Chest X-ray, PA view. Patient: 48 years old, sex M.
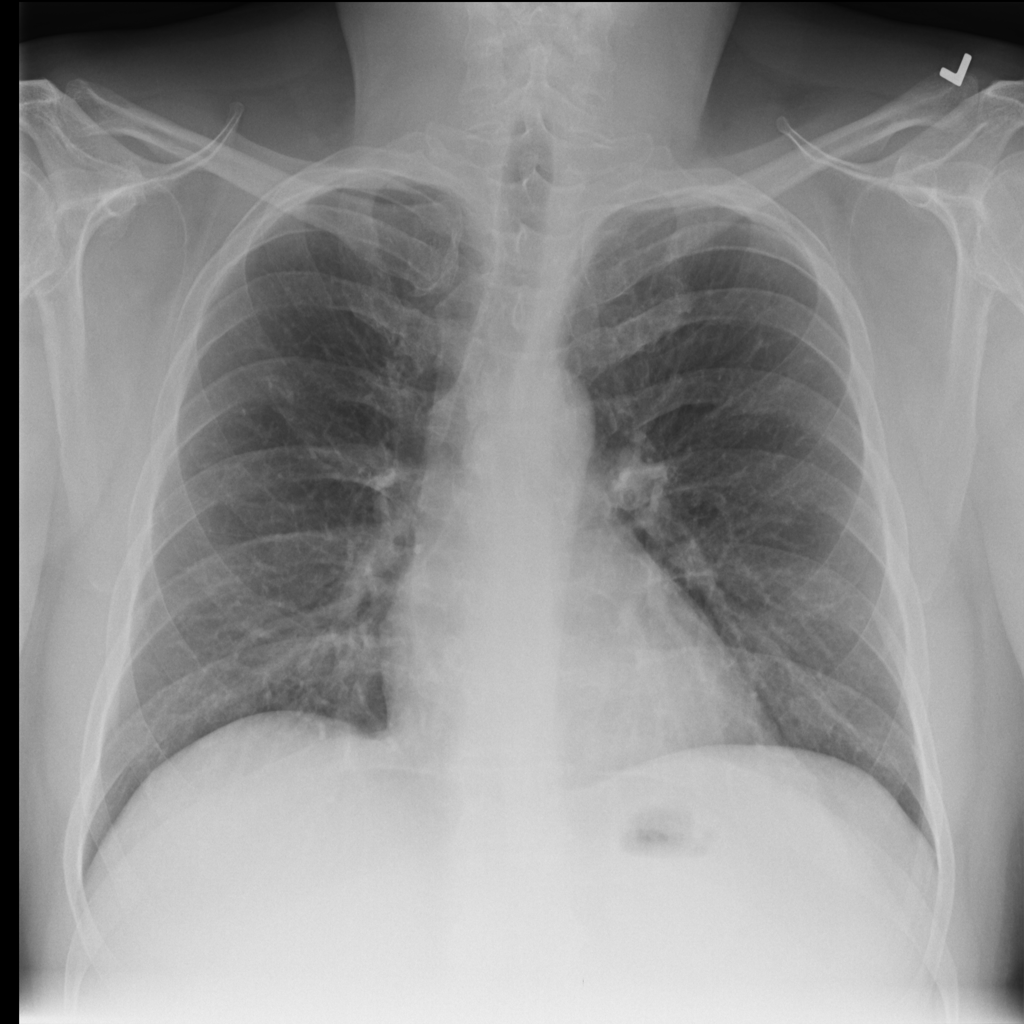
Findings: No Finding